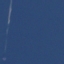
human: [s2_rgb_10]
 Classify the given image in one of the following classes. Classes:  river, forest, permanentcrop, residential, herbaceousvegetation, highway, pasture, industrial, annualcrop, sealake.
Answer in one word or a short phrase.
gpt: SeaLake